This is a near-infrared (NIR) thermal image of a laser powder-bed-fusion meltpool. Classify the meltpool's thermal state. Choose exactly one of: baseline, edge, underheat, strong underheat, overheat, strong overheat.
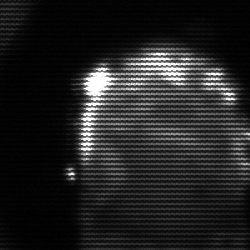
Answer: baseline